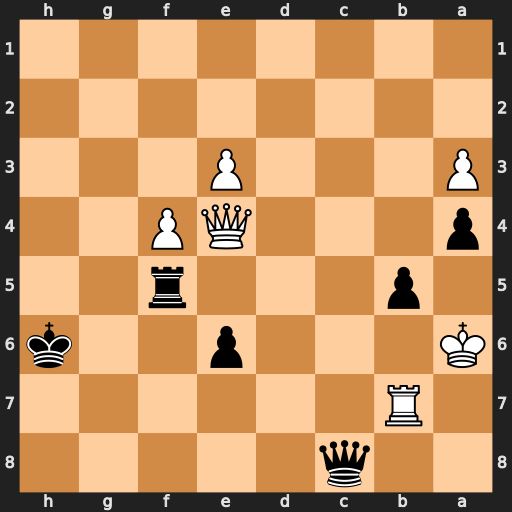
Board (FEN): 2q5/1R6/K3p2k/1p3r2/p3QP2/P3P3/8/8
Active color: b
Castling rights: -
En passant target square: -
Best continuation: Rf7 Qh1+ Kg7